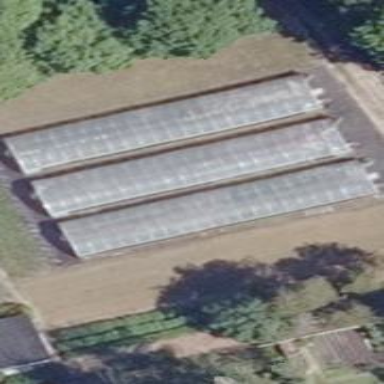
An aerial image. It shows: Greenhouse.